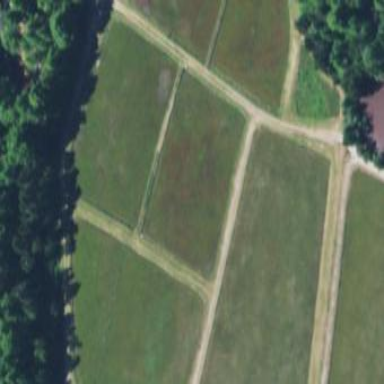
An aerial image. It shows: Farmland with cranberries as the main crop.